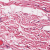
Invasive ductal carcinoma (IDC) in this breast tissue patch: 0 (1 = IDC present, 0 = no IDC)